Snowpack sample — Snodgrass Mountain, Crested Butte, Colorado (2/4/25, 12:06 PM MST)
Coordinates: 38.923, -106.968
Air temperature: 35 °F
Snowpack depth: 80 cm
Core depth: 50 cm
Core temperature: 30.2 °F
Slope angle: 14°, slope face: 78°
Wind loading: low
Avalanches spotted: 0
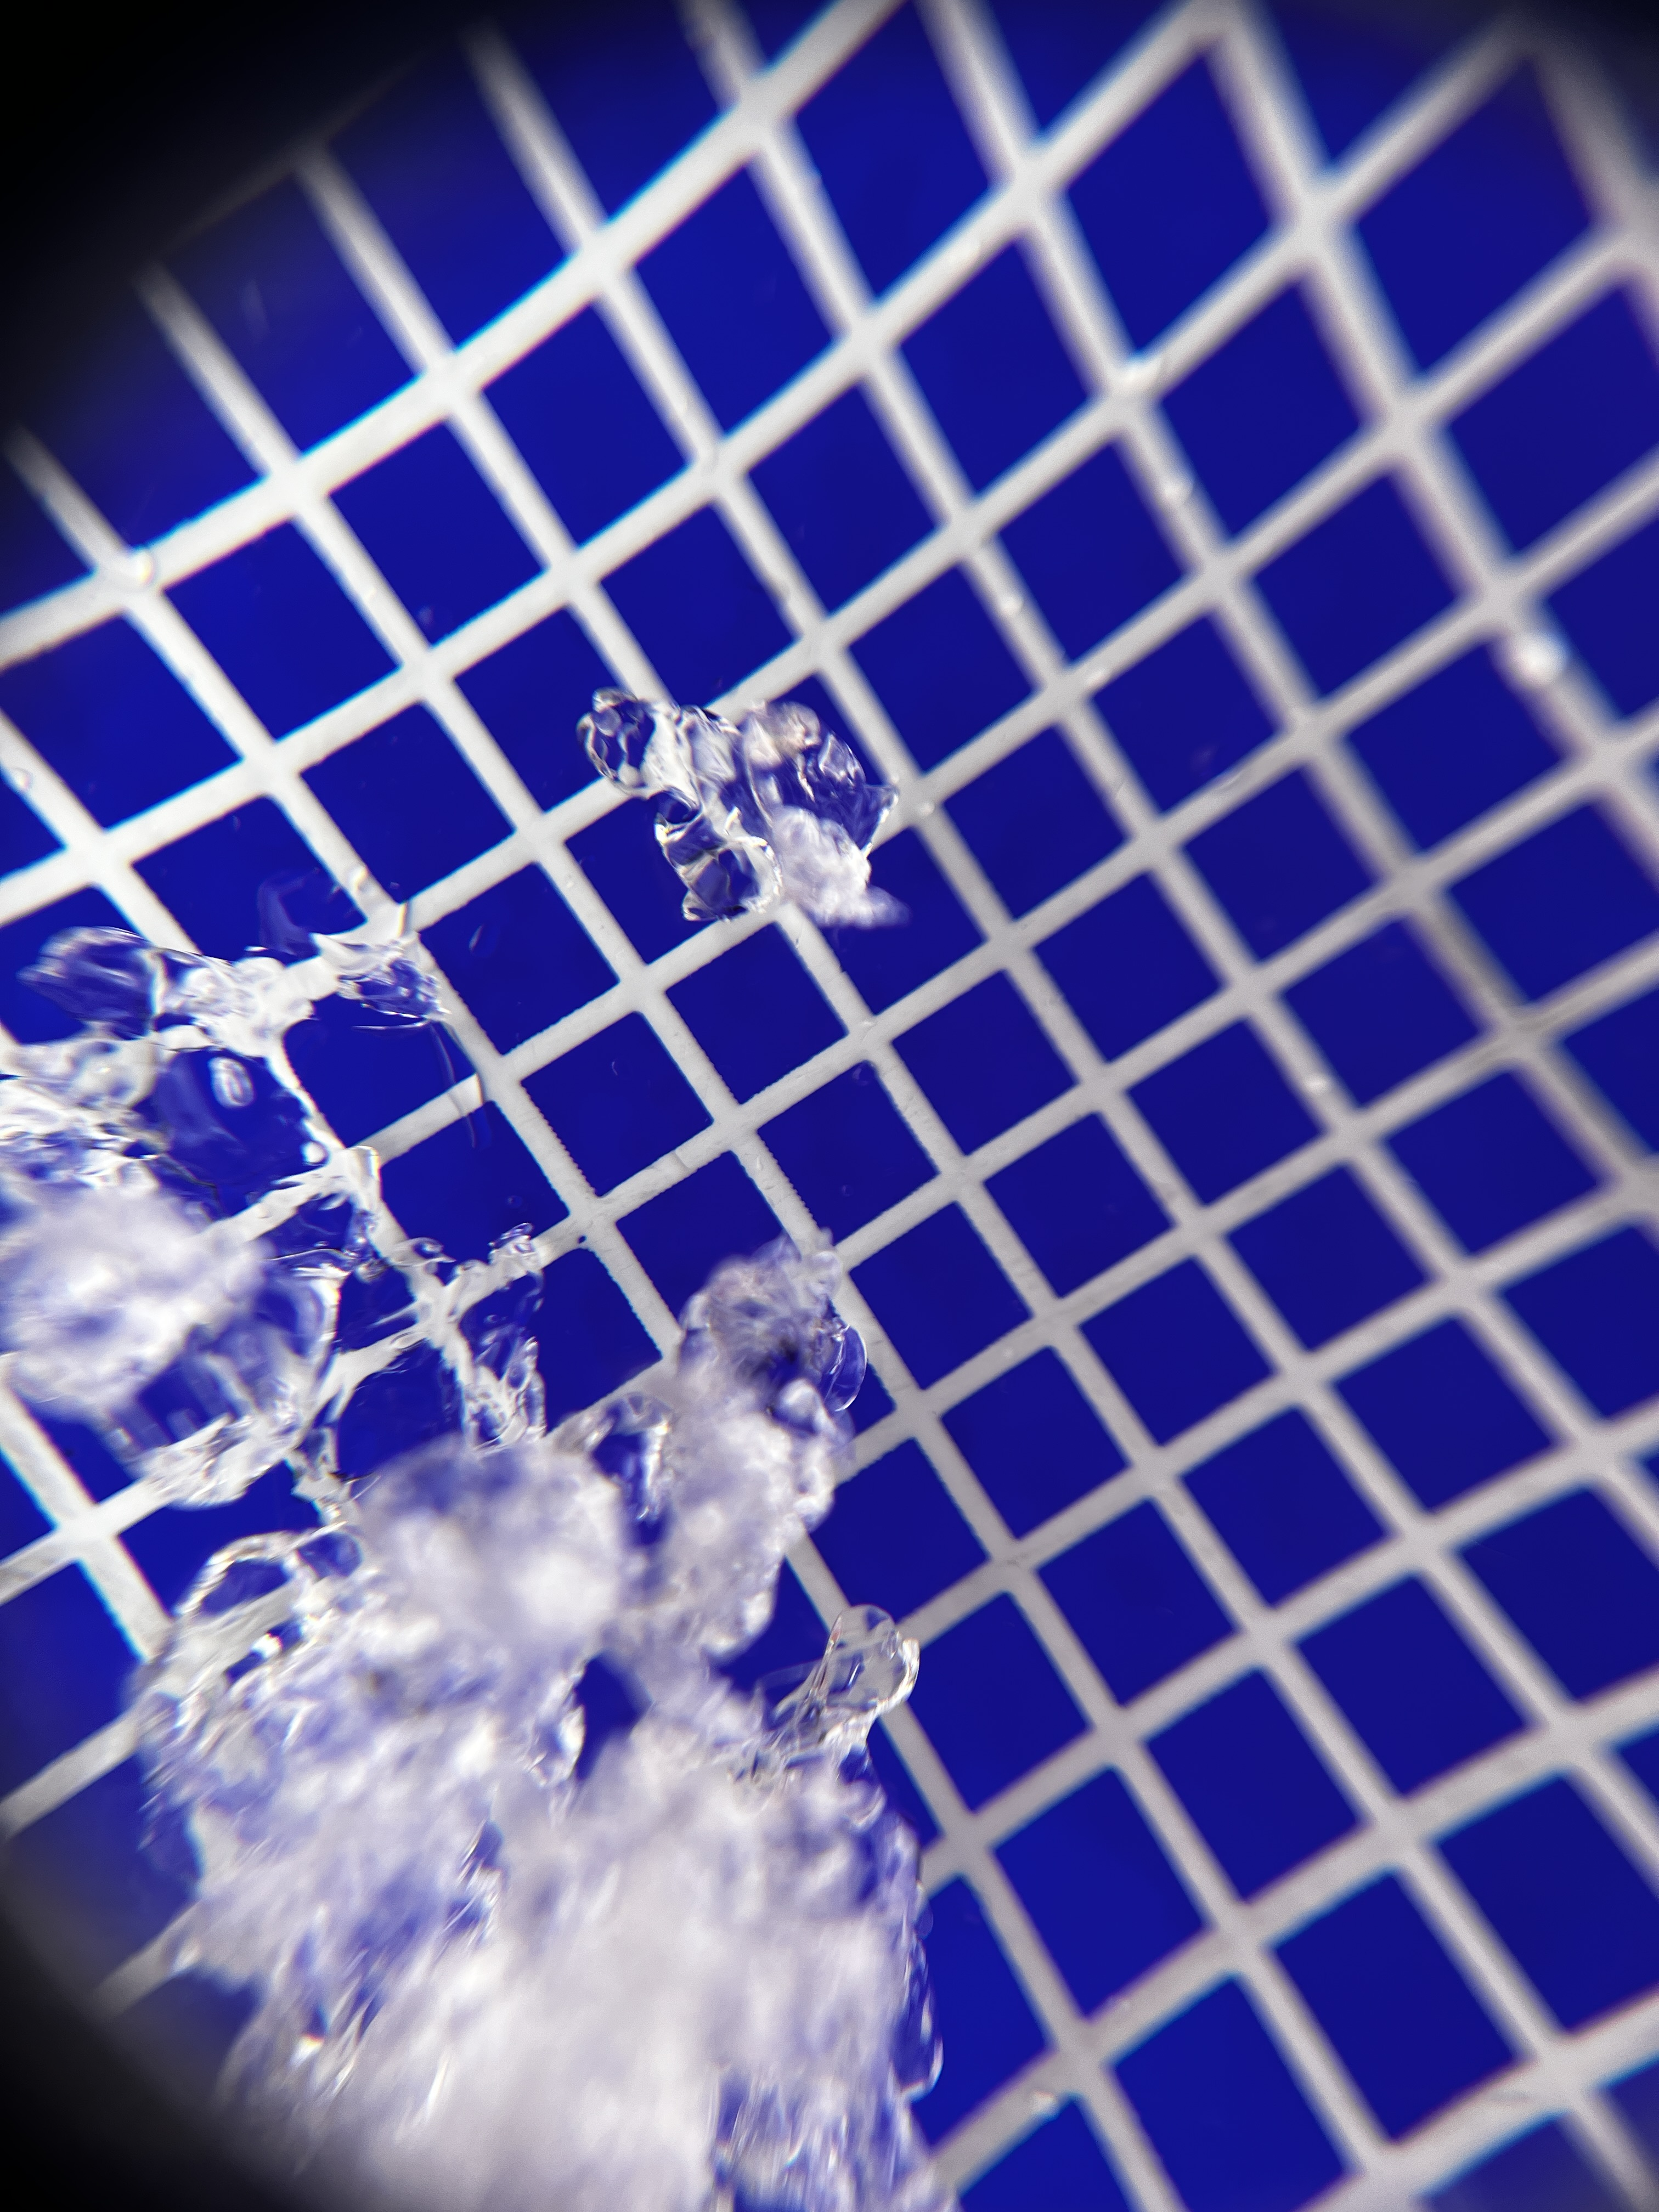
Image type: magnified_profile
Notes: No avalanches nearby, unusually warm weather for the last month reported by residents, Collected 25 yards from treeline